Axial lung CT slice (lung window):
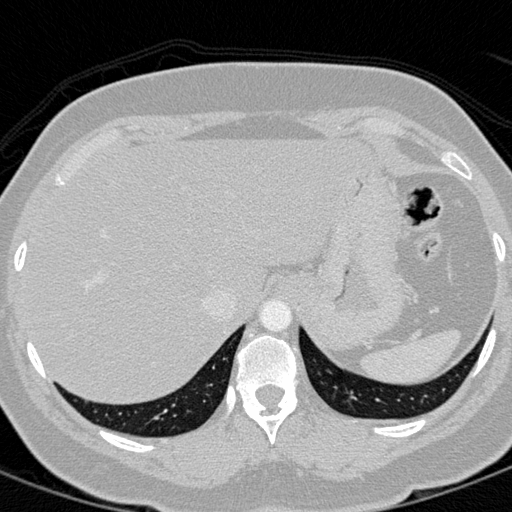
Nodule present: no